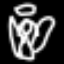
Label: angel